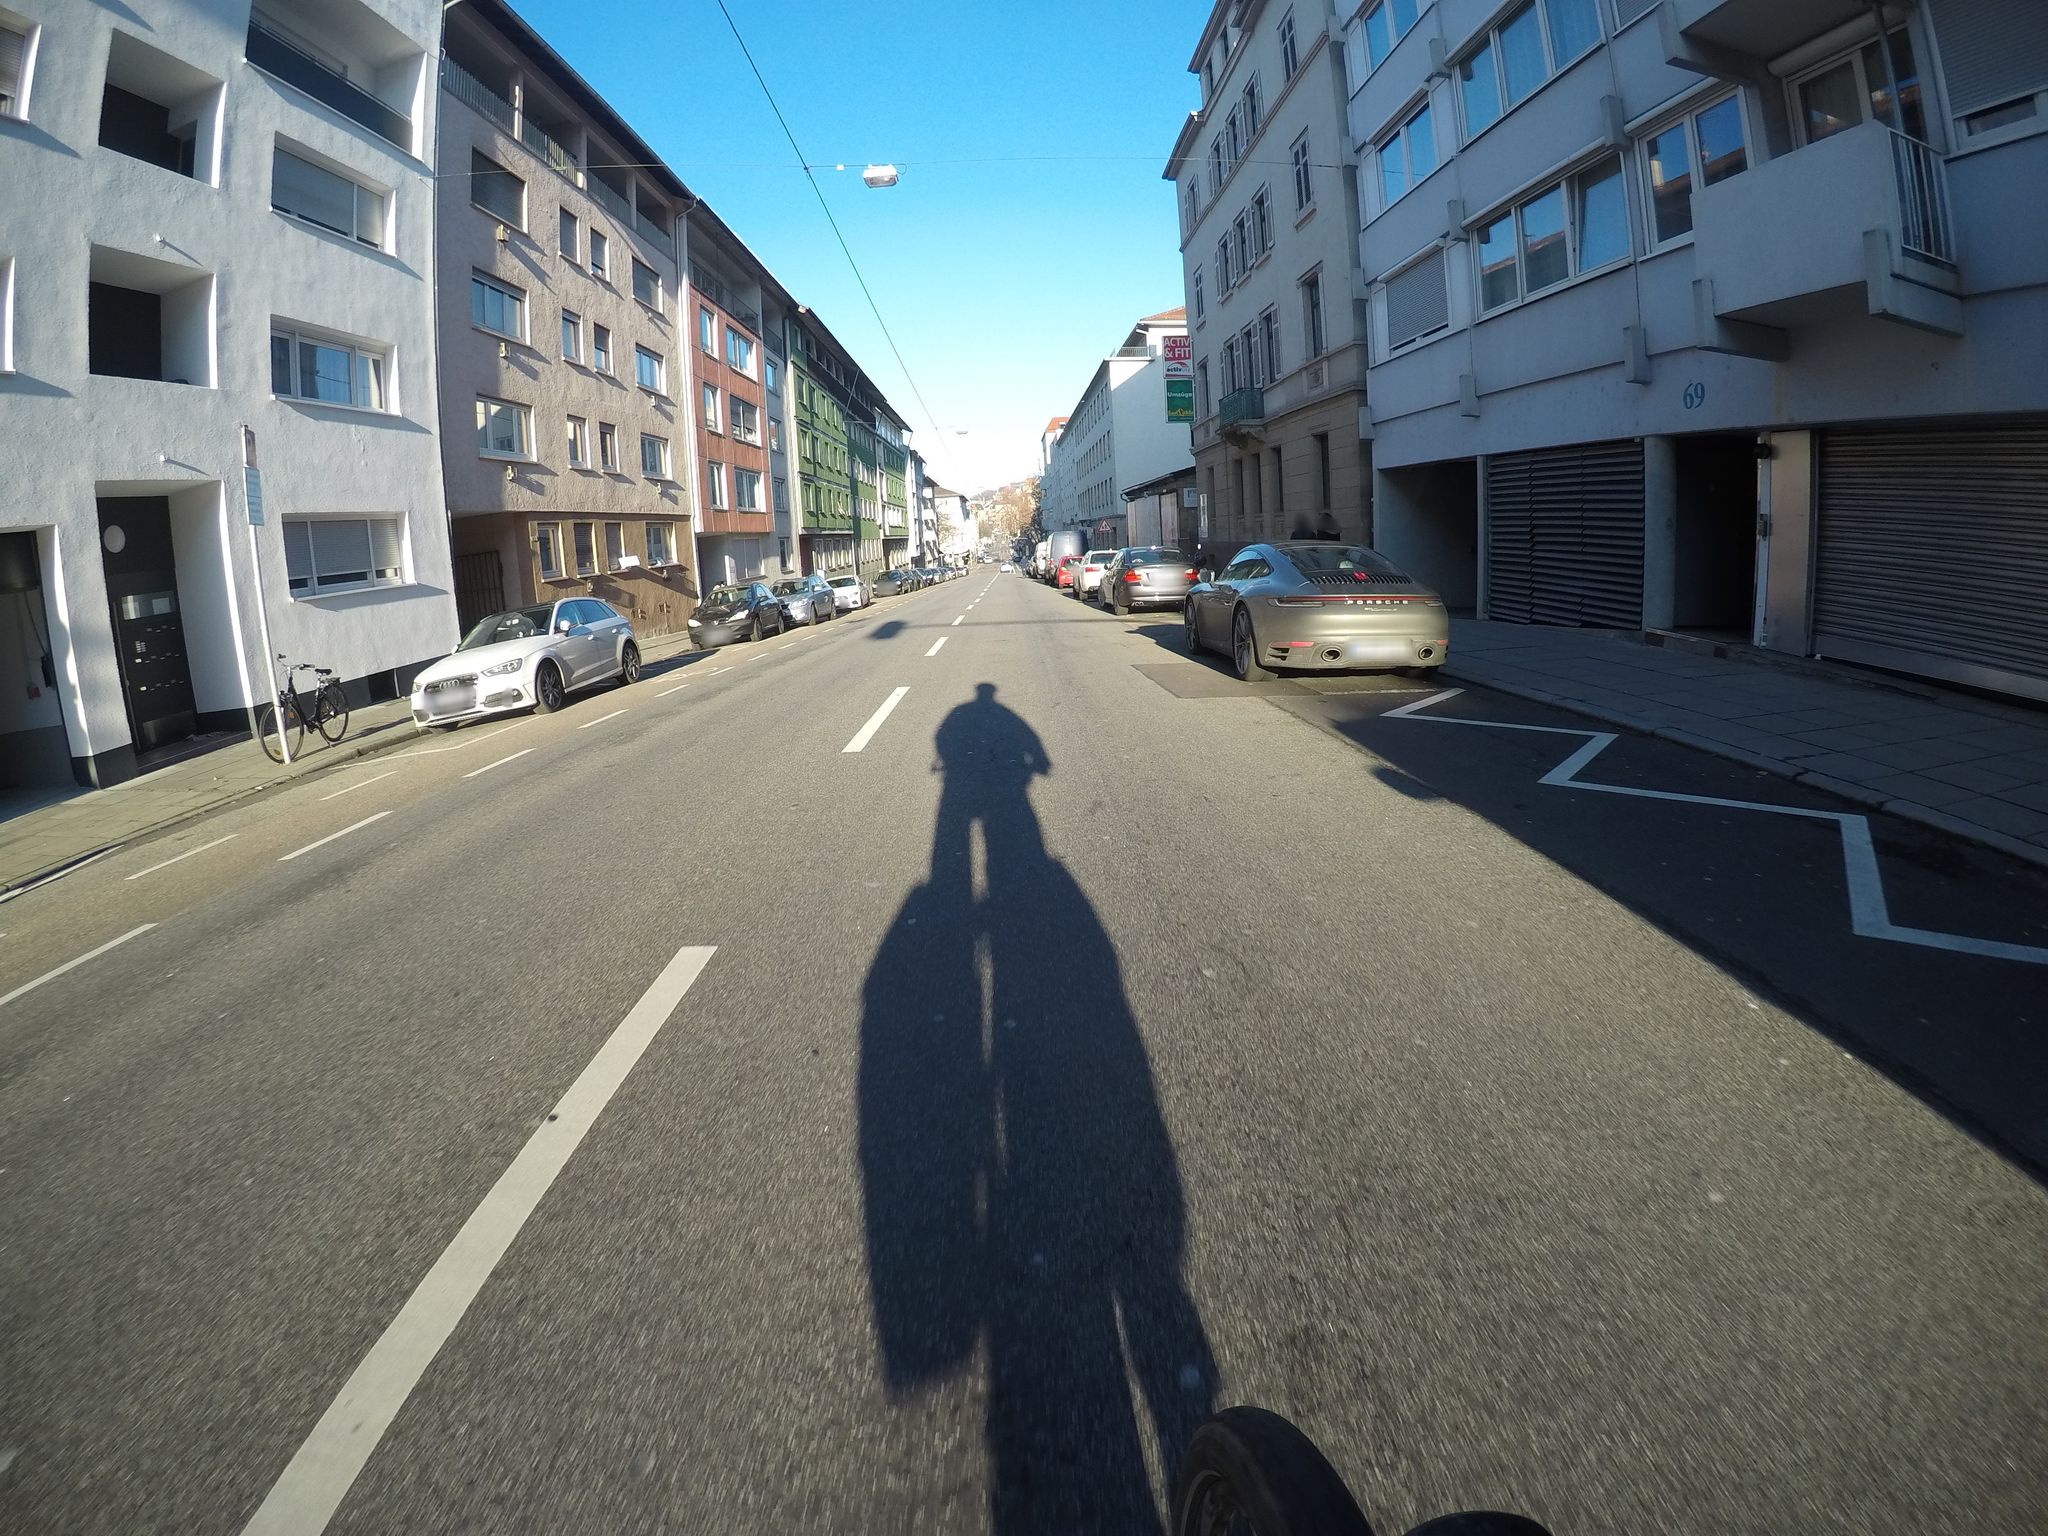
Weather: clear
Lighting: day
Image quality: good
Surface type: cycling surface
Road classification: steps, path, footway
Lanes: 2
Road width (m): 11.5
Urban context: urban centre
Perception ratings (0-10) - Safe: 4.35, Lively: 9, Beautiful: 5.39, Boring: 1.41, Depressing: 1.86, Wealthy: 5.74